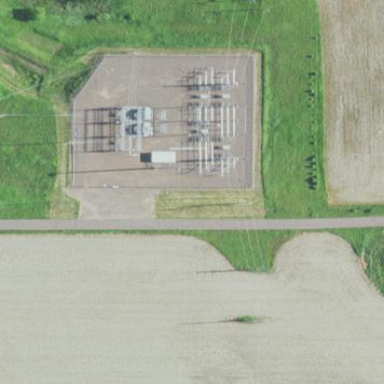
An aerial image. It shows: Outdoor power substation.